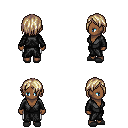
a pixel art fantasy rpg character, female body template, human, dark skin, gray robe, white pants, white blonde bangs hairstyle, gray slippers, four views (front, back, left, right), 2x2 character sprite sheet, small pixel art, hard edges, no anti-aliasing